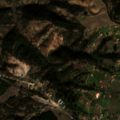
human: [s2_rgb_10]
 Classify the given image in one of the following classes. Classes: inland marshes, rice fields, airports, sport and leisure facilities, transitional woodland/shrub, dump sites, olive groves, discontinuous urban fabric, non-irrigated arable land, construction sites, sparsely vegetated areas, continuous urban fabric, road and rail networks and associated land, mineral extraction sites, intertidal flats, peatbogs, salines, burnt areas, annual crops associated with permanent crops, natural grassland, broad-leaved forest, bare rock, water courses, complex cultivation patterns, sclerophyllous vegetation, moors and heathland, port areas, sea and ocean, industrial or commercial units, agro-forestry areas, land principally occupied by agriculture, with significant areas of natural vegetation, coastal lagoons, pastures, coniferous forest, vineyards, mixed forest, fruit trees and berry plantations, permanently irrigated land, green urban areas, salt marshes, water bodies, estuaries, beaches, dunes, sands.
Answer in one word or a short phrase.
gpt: non-irrigated arable land, complex cultivation patterns, broad-leaved forest, coniferous forest, transitional woodland/shrub